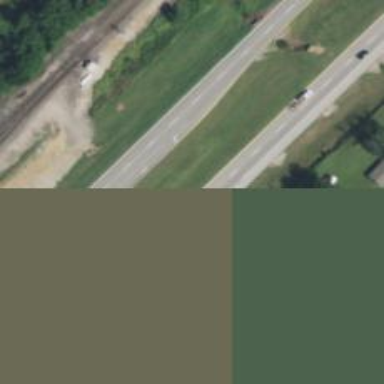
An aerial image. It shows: Primary highway with expressway characteristics.